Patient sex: M
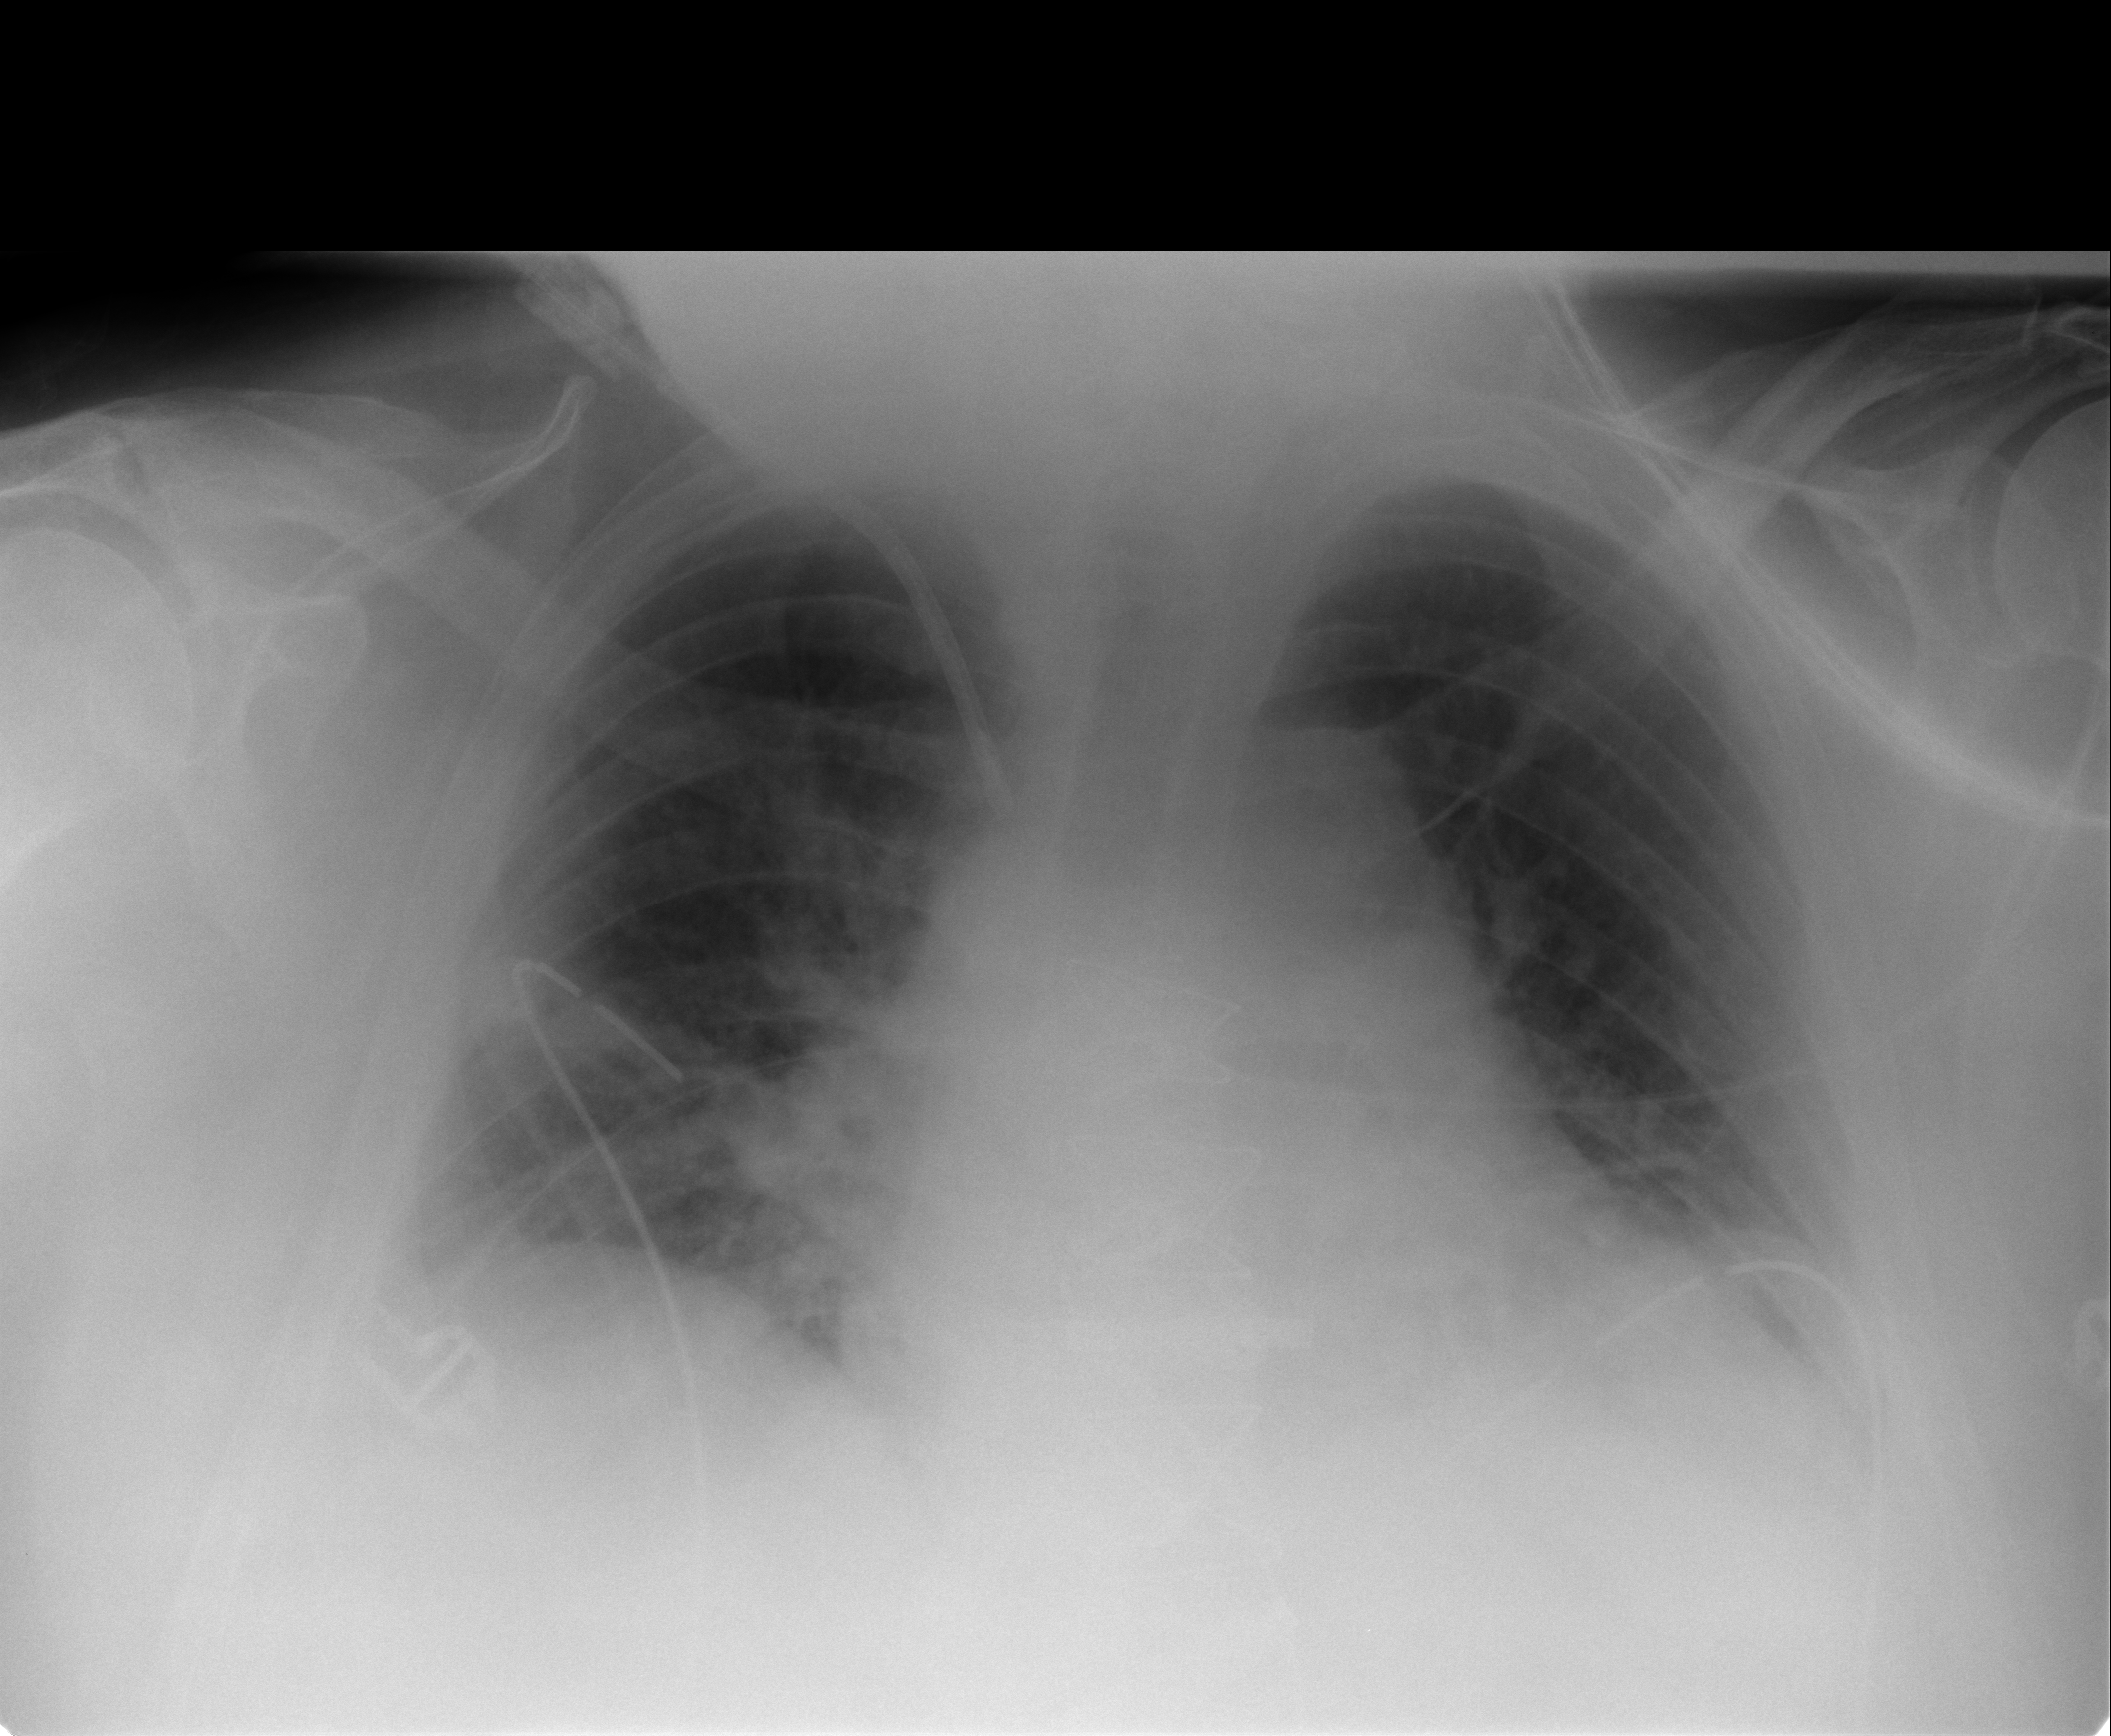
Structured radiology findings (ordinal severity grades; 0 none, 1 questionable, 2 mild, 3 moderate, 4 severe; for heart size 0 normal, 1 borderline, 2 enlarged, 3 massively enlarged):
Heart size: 2
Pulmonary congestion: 1
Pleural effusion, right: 1
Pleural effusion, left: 1
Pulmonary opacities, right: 0
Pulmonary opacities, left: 0
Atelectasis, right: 2
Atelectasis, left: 2